Question: Because I could not create some objects in SAP, I was checking my permissions using the 'SU56' transaction.
I realized that 2 permissions had the same text (roughly translated from German)
> Permission T-EP050778: 9O,9W,9T create, delete
Permission T-EP050778: 9O,9W,9T create, delete
However, when expanding the permission, I can see that the objects listed under 'OTYPE' are different:
> OTYPE for T-EP050778: 9E, 9O, 9T, 9W
OTYPE for T-EP050778: 9M, 9O

Is that a bug in SAP or is there something wrong with my transport?
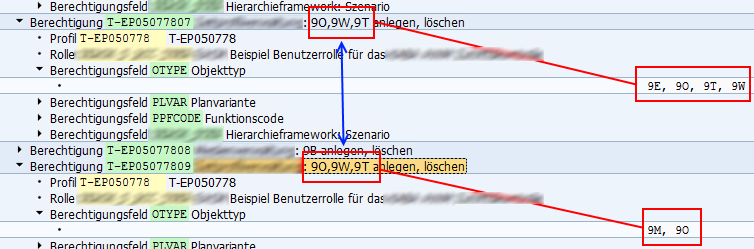
Answer: The upper line (next to the generated profile name) is a text that is entered manually when maintaining the profile or role. It is not kept in sync with the contents automatically - if the person maintaining the profile or role does not do so, it can easily get out of sync, as it did in your case. For the actual authority check, only the technical values (next to the field names) matter.